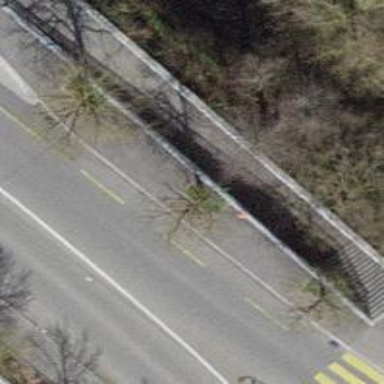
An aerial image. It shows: Footway passing through tunnel.